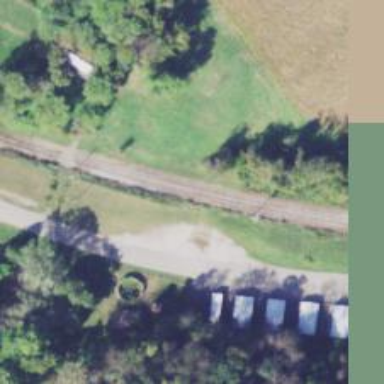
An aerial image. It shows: Preserved railway.